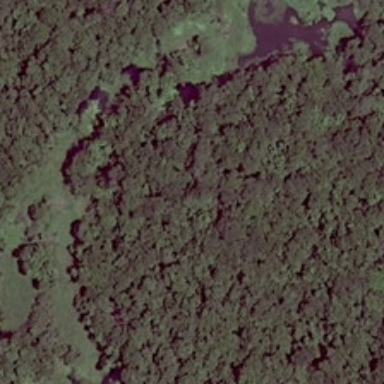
Many green trees are in a forest .